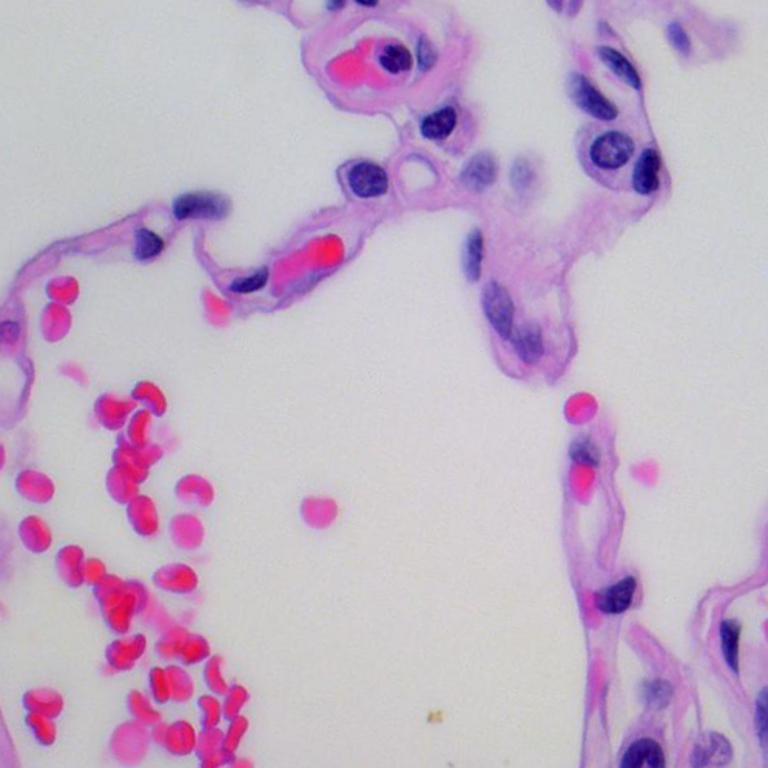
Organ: lung
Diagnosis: benign